Current action and preconditions to check: trajectory_clear

Your task: For each precondition in the list above, predict whether it will hold at this action.

Consider the current scene as observed from the mobile robot's camera, and analyze the predicted future states of all dynamic agents (e.g., people, animals, vehicles, or any moving entities) within the NEXT SECOND.

IMPORTANT: Only answer "very likely" if you are absolutely certain—based on strong, clear evidence—that a dynamic agent will violate the precondition in the predicted future state. Do NOT answer "very likely" for unlikely, ambiguous, or low-probability risks.

Ask yourself for each precondition: Is there a high probability, with clear and convincing evidence, that the predicted future states of any dynamic agent will interfere with the predicted future state of the currently executing action within the NEXT SECOND, causing that precondition to fail?

Assess the risk level based on these predictions. Use "likely" or "very likely" if motions create a clear risk of interference.

Use "neutral" or "improbable" if agents are nearby but their predicted paths are clearly diverging or non-conflicting.

Failure Risk Categories: "very improbable", "improbable", "neutral", "likely", "very likely"

Answer Format: Output ONLY the probability_of_failure value from these categories: "very improbable", "improbable", "neutral", "likely", "very likely"

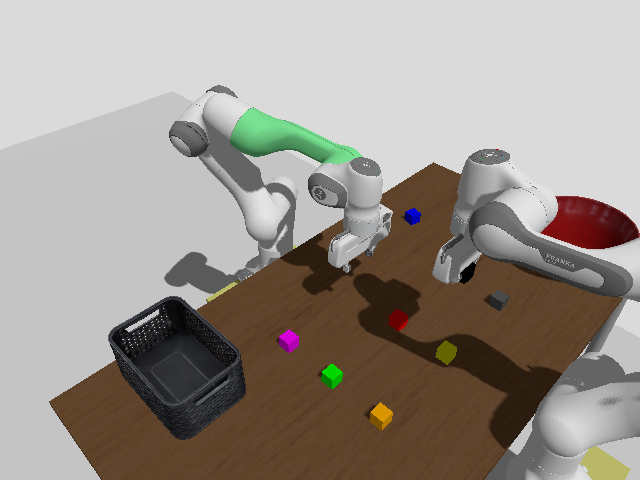

Answer: very improbable